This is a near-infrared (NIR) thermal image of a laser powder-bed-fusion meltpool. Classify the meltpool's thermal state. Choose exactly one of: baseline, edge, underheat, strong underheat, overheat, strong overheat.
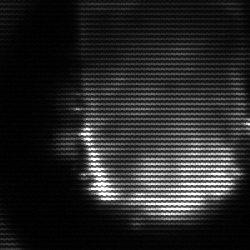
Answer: baseline